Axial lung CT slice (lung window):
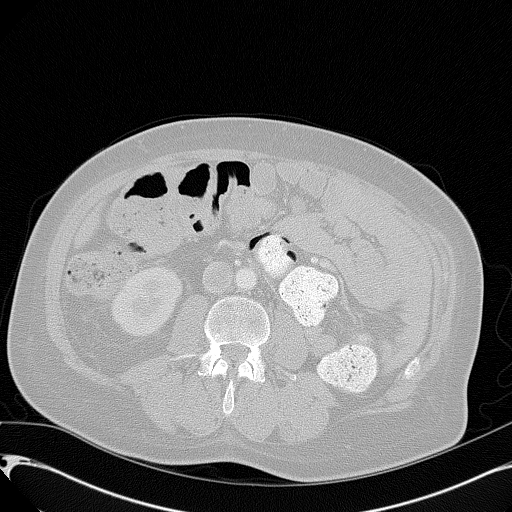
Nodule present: no